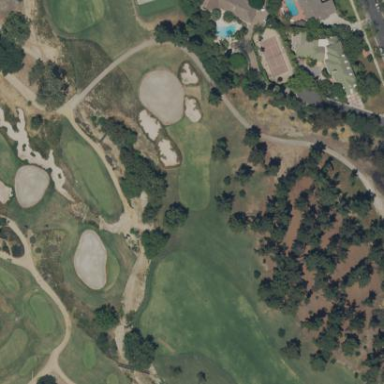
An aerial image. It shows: Rough area in golf course.